Field crop: maize
Growth stage: 2
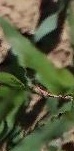
Species: maize